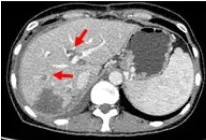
Response evaluation during the clinical course including changes in imaging and quantitative data. (B) CT showed multiple nodules in the liver and tumor thrombus in the right hepatic vein and the left portal vein (September 21, 2018).
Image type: radiology (ct)